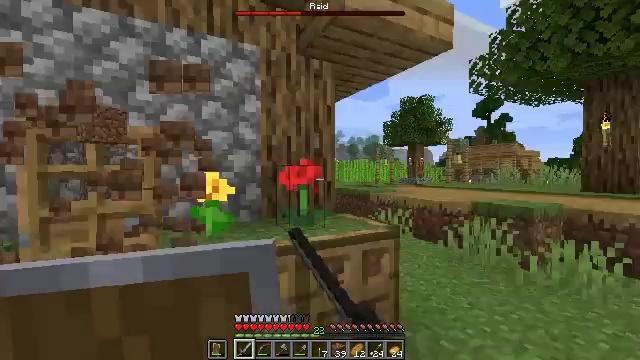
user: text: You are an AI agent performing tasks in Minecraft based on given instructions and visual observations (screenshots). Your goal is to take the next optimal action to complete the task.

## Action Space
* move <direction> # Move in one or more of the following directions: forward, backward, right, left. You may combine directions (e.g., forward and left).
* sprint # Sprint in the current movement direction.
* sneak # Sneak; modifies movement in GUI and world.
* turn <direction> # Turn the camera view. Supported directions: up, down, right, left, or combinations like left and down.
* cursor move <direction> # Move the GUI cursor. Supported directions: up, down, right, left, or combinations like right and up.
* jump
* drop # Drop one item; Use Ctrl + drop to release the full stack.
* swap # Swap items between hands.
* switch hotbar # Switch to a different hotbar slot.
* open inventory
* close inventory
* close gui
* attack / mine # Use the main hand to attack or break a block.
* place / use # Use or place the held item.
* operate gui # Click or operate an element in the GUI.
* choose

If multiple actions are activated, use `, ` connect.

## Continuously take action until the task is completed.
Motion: motion action
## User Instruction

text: Collect dirt by holding left button.
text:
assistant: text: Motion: no_op